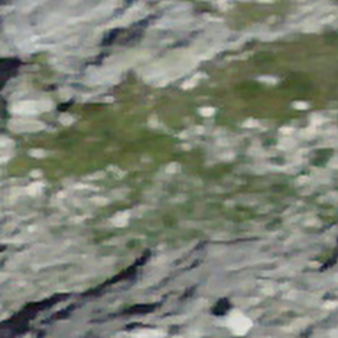
Label: other